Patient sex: M
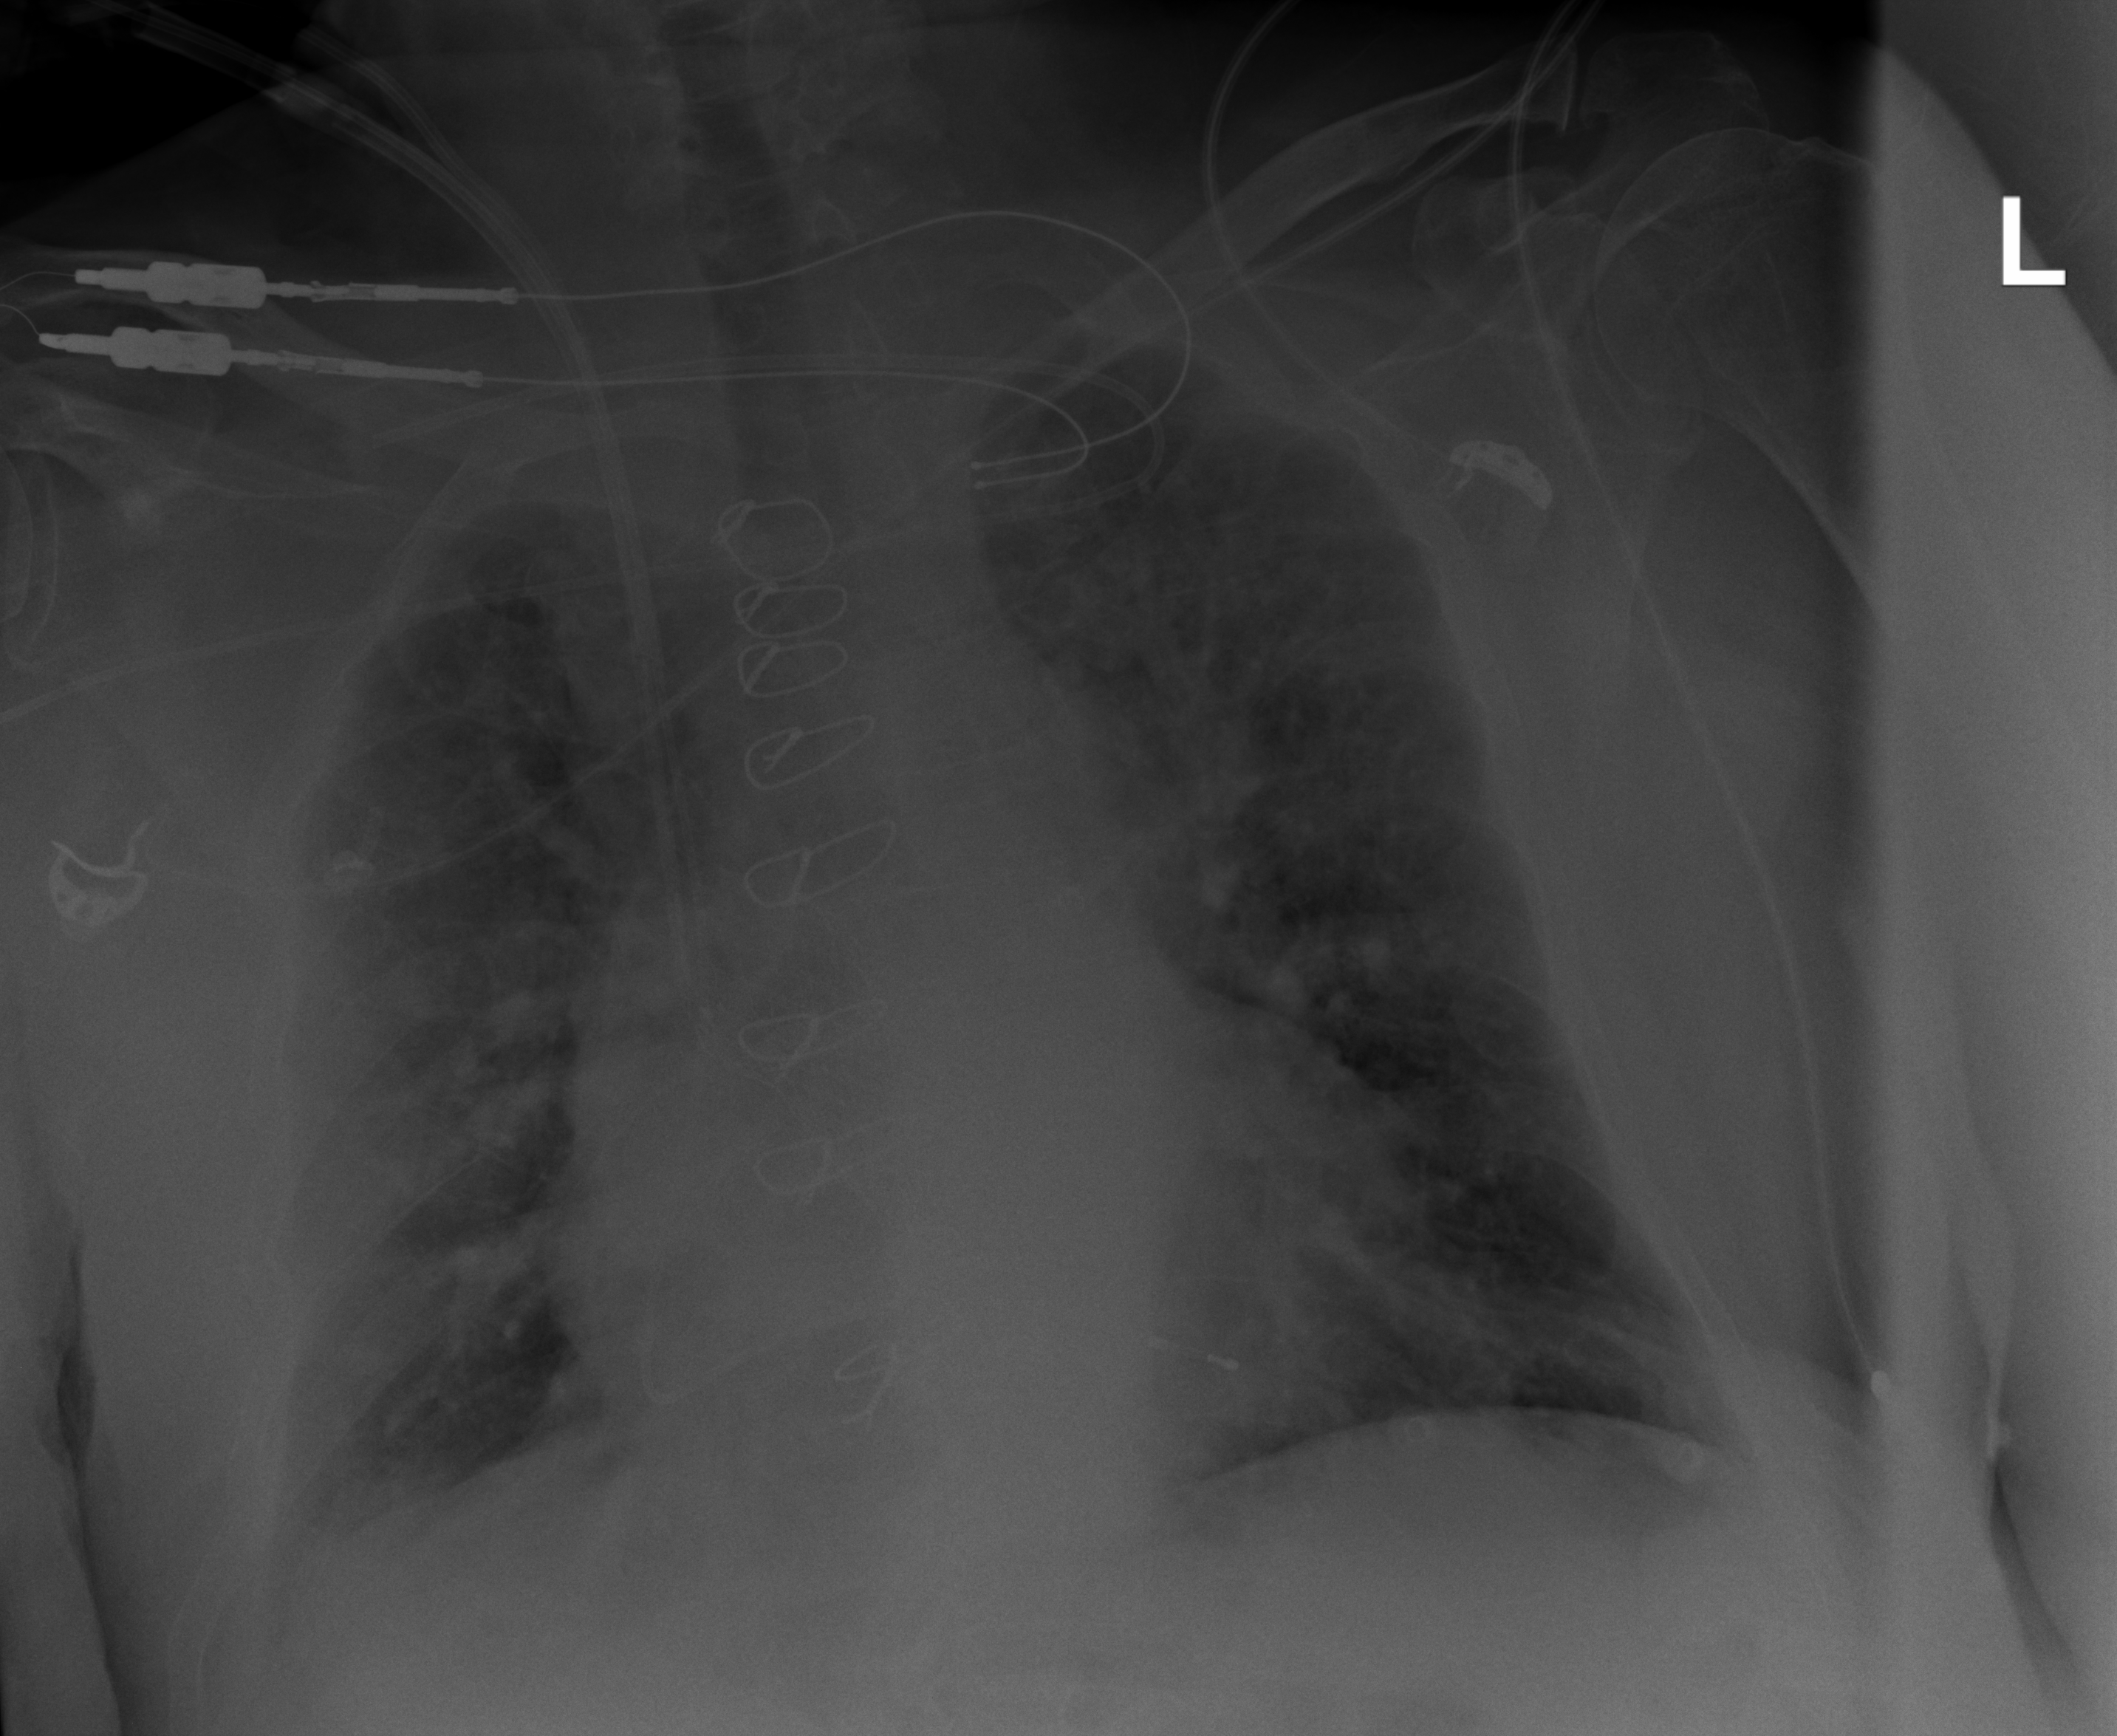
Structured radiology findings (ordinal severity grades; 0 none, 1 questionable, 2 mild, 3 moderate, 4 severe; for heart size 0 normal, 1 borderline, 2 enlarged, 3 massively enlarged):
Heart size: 0
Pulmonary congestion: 2
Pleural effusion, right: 0
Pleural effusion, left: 0
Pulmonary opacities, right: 2
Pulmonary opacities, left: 2
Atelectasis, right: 2
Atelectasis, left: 0